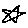
Label: star